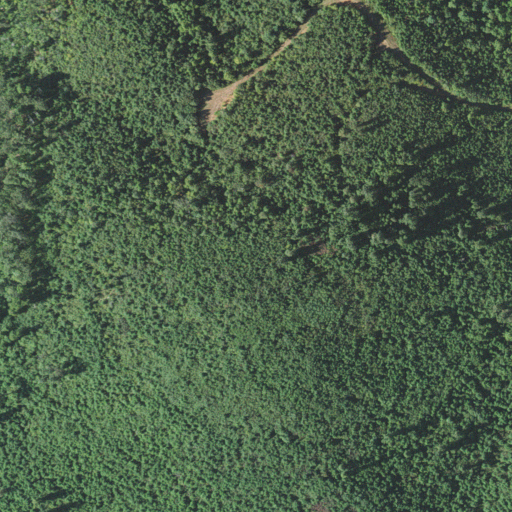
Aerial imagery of mountain in North Carolina named Chestnut Knob containing only deciduous forest